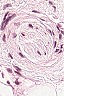
Metastatic tissue present: no